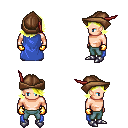
a pixel art fantasy rpg character, male body template, human, light skin, blue cape, teal pants, gold swoop hairstyle, leather cap, gold gloves, metal boots, four views (front, back, left, right), 2x2 character sprite sheet, small pixel art, hard edges, no anti-aliasing